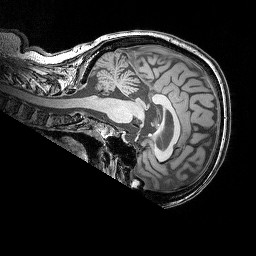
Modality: T1w
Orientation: sagittal
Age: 53
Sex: female
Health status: ill
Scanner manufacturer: siemens
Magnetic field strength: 3 T
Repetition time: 1.75 s
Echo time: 0.00418 s